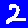
Digit: 2